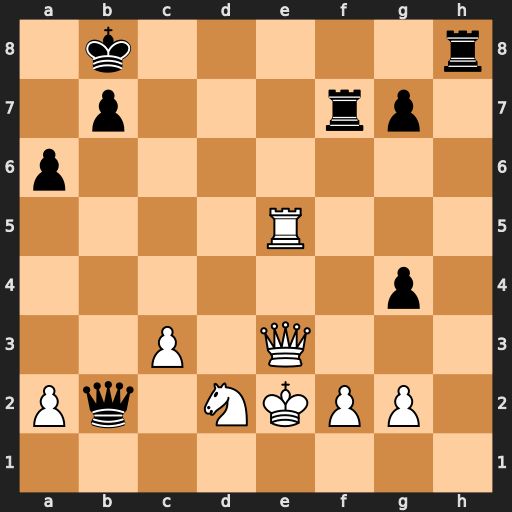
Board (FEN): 1k5r/1p3rp1/p7/4R3/6p1/2P1Q3/Pq1NKPP1/8
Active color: w
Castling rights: -
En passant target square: -
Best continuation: Re8+ Rxe8 Qxe8+ Ka7 Qxf7